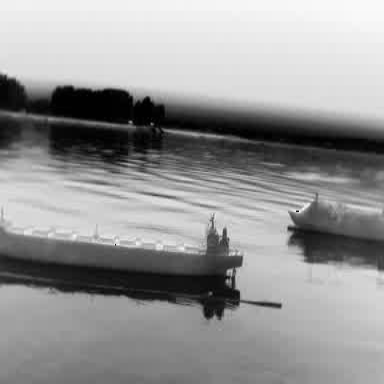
There is a liner in the infrared image.